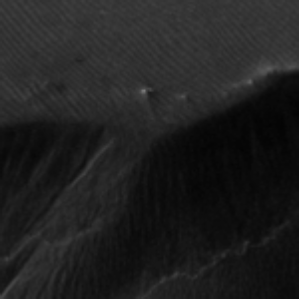
Label: frost